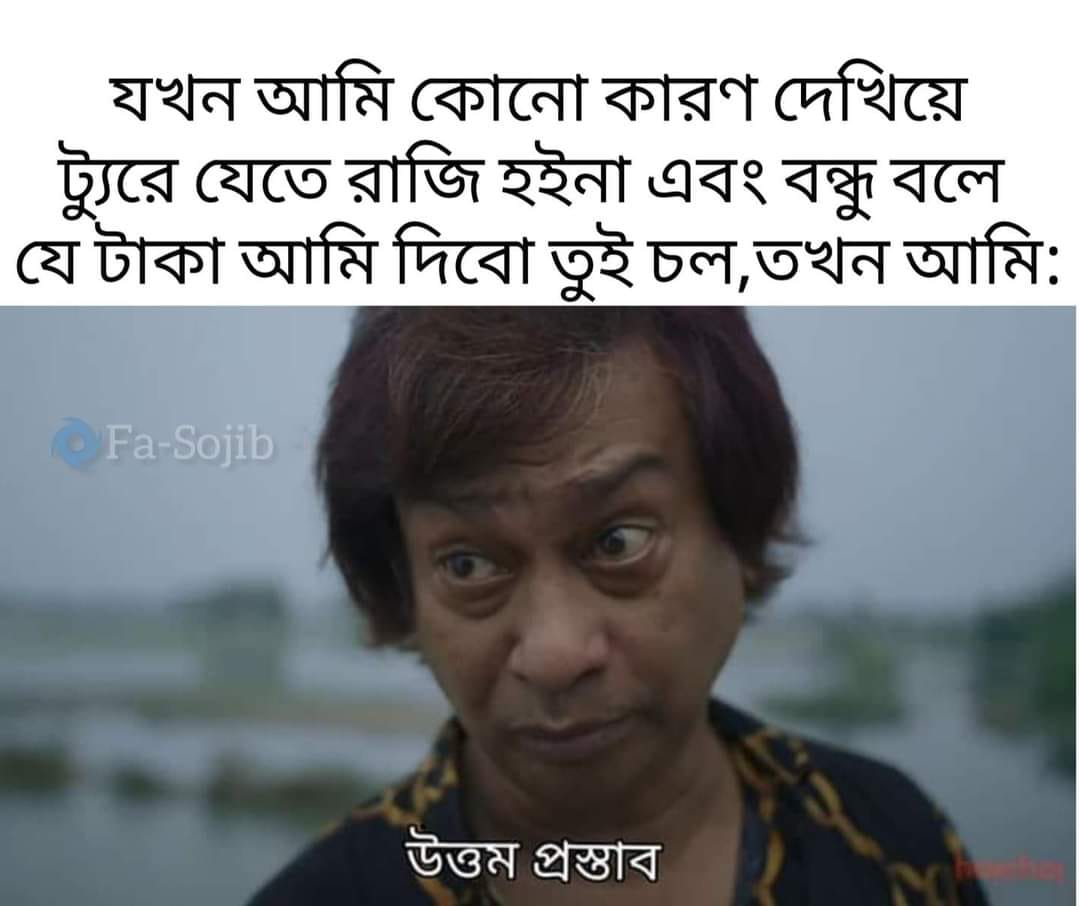
Caption: যখন আমি কোনো কারণ দেখিয়ে ট্যুরে যেতে রাজি হইনা এবং বন্ধু বলে যে টাকা আমি দিবো তুই চল, তখন আমিঃ     উত্তম প্রস্তাব
Label: non-hate